Field crop: maize
Growth stage: 2
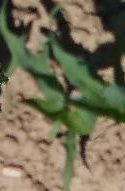
Species: maize